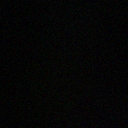
Screen state: off